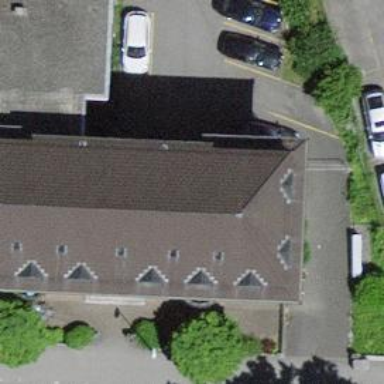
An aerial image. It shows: Building with hipped roof.